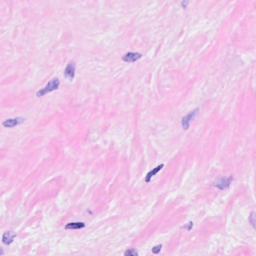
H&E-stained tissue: Breast